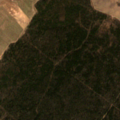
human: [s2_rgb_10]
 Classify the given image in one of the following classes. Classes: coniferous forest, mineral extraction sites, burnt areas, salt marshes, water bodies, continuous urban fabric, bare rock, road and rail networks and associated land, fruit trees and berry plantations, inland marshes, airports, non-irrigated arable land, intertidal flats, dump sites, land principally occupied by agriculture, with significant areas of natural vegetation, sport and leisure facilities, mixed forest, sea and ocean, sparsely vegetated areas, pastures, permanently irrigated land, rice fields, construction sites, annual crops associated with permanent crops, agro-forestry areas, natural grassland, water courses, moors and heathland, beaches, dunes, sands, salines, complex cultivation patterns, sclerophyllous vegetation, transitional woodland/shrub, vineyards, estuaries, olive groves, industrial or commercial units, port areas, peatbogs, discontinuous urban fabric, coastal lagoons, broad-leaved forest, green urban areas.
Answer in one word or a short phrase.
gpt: non-irrigated arable land, mixed forest